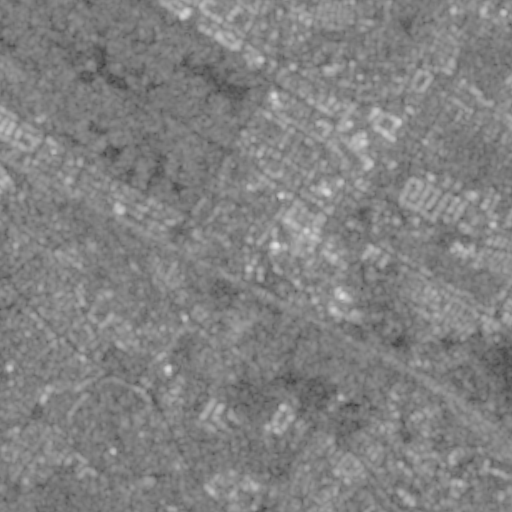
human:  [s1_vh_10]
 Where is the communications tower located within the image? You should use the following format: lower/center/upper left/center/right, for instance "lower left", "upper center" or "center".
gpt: The communications tower is located in the center of the image.
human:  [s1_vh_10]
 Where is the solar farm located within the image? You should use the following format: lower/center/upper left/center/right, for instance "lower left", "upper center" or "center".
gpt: The solar farm is located in the lower right of the image.
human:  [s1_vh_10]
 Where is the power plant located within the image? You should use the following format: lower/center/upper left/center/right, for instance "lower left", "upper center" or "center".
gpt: There is no power plant in the image.

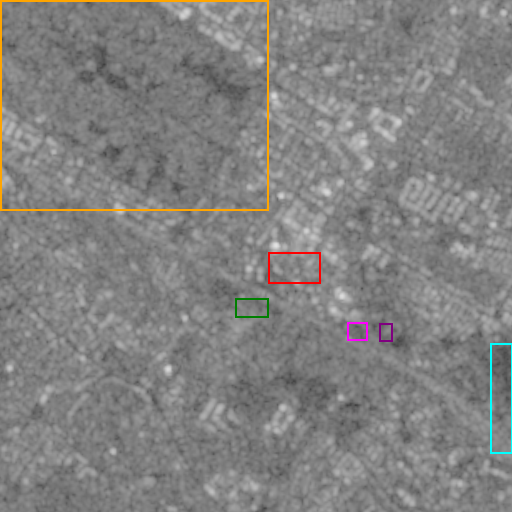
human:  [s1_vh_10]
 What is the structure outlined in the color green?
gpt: The structure outlined in green is a crop field.
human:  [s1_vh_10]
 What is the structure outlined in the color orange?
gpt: The structure outlined in orange is a park.
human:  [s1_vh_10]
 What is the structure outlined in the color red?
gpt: The structure outlined in red is a parking lot.
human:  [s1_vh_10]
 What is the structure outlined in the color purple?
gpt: The structure outlined in purple is a power substation.
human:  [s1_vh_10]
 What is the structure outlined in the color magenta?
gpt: The structure outlined in magenta is a solar farm.
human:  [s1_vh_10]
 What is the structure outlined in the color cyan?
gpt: The structure outlined in cyan is a track.
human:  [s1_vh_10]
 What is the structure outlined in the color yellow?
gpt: There is no yellow outline.